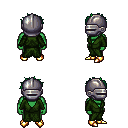
a pixel art fantasy rpg character, male body template, orc, green skin, green robe, gold greaves, green bedhead hairstyle, metal helm, gold boots, four views (front, back, left, right), 2x2 character sprite sheet, small pixel art, hard edges, no anti-aliasing